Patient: sex M, age 69
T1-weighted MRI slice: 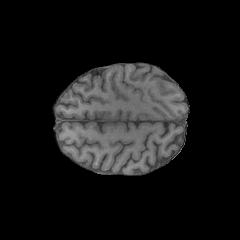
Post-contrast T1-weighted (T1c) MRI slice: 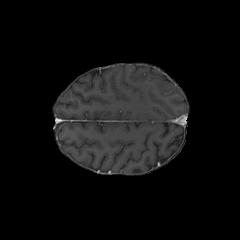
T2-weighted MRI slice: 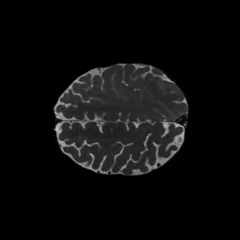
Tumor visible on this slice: no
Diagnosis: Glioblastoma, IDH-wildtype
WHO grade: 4